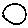
Label: circle